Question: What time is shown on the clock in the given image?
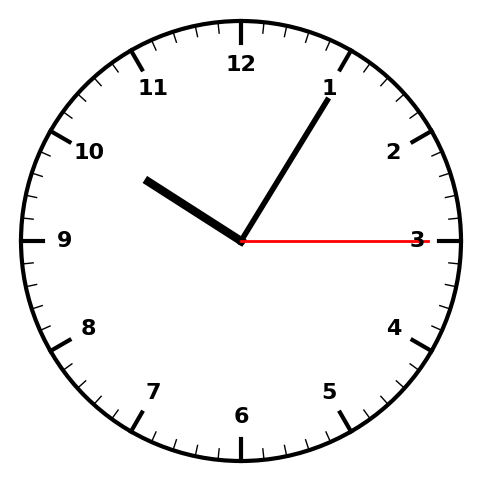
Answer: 10:05:15